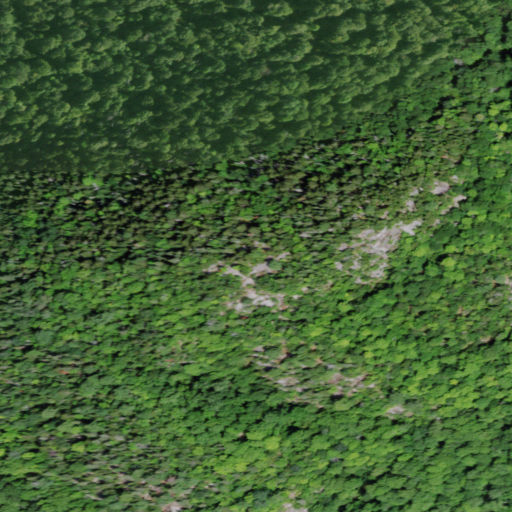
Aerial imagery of mountain in New York named Cobble Hill containing deciduous forest, evergreen forest, and mixed forest